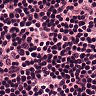
Metastatic tissue present: no